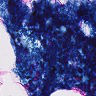
Metastatic tissue present: no